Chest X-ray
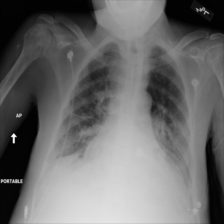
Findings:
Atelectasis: negative
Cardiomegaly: negative
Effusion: negative
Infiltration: negative
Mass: negative
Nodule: negative
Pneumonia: negative
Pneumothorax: negative
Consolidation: negative
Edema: negative
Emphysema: negative
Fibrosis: negative
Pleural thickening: negative
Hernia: negative